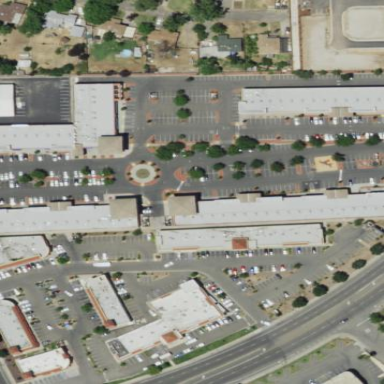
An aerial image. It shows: Retail area.